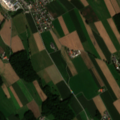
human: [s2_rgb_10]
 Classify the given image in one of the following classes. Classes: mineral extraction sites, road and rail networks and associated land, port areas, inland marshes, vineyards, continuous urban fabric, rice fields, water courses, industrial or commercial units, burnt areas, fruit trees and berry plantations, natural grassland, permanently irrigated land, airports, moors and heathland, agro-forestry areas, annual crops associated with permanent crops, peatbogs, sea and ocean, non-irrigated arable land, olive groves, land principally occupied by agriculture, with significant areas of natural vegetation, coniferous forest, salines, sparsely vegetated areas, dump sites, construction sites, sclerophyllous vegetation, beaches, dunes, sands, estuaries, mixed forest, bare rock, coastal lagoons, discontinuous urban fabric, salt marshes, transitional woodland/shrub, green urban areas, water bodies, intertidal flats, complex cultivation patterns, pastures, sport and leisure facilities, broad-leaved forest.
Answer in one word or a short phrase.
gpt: discontinuous urban fabric, non-irrigated arable land, broad-leaved forest, mixed forest